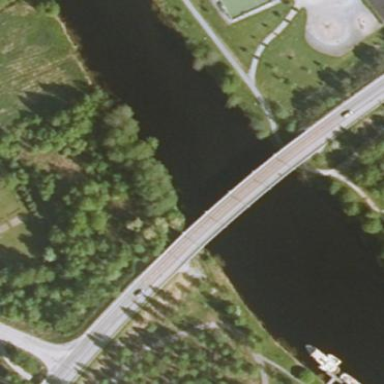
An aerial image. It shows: Man-made bridge.